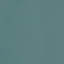
Label: SeaLake